Question: I've got a bar graph whose variable labels (a couple of them) need changing. In the specific example here, I've got a variable "Sputum.Throat" which refers to samples which could be either sputum or throat swabs, so the label for this value should really read "Sputum/Throat" or even "Sputum or Throat Swab" (this latter would only work if I can wrap the text). So far, no syntax I've tried can pull this off.
Here's my code:
'''
CultPerf <- data.frame(Blood=ForAnalysis$Cult_lastmo_blood, CSF=ForAnalysis$Cult_lastmo_csf, Fecal=ForAnalysis$Cult_lastmo_fecal, Genital=ForAnalysis$Cult_lastmo_genital, 'Sputum-Throat'=ForAnalysis$'Cult_lastmo_sput-throat', Urine=ForAnalysis$Cult_lastm_urine, 'Wound-Surgical'=ForAnalysis$'Cult_lastmo_wound-surg', Other=ForAnalysis$Cult_lastmo_oth)
CP <- data.table::melt(CultPerf, variable.names("Frequency"))
CP$value <- factor(CP$value, levels=c(">100","50-100","25-50","0-25"))
CP$variable <- factor(CP$variable, levels = c("Other","Wound.Surgical","Urine","Sputum.Throat","Genital","Fecal","CSF","Blood"))
ggplot(data=CP)+
geom_bar(aes(x=variable, fill = value), position="dodge", width = 0.9)+
labs(x="Culture Type", y="Number of Labs", title="Number of Cultures Performed Per Month at Study Hospitals", subtitle="n=140")+
coord_flip()+
theme(legend.title = element_blank(),aspect.ratio = 1.25/1,plot.subtitle=element_text(face="italic",hjust=0.5),plot.title=element_text(hjust=0.5))+
guides(fill = guide_legend(reverse = TRUE))
'''
And for reference, here's a copy of the successful plot which it does produce:

As I mentioned, all I want to do is change those labels of the individual values on the Y axis. Any suggestions will be appreciated!
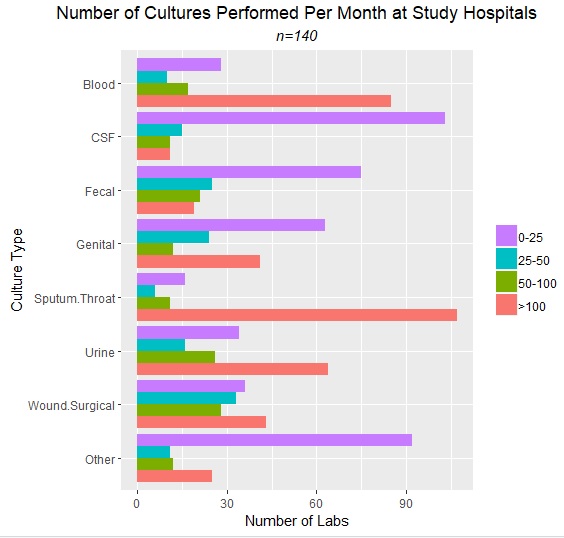
Answer: If you want to just change the axis label for that one category, try adding in this line
'''
scale_x_discrete(labels=c("Sputum.Throat"="Sputum/Throat"))
'''
be sure to add it ('+') to your ggplot object.